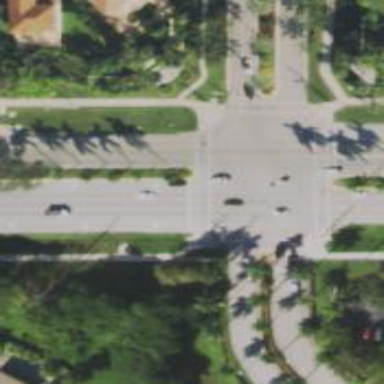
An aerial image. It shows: Marked road crossing.